Aerial crown-view tile of a tropical tree (Barro Colorado Island, Panama), acquired 20241216:
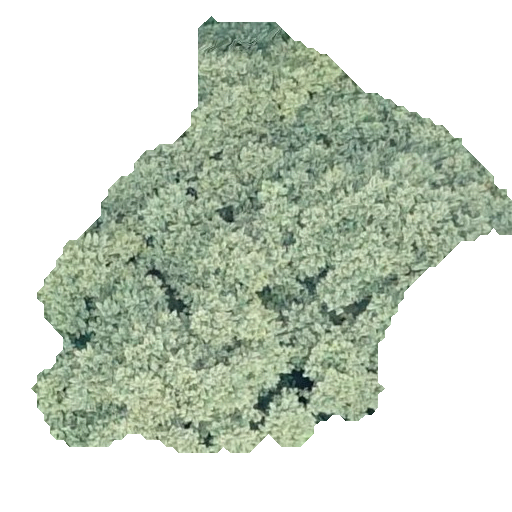
Species: Luehea seemannii
GBIF accepted scientific name: Luehea seemannii
Crown area: 181.854 m²